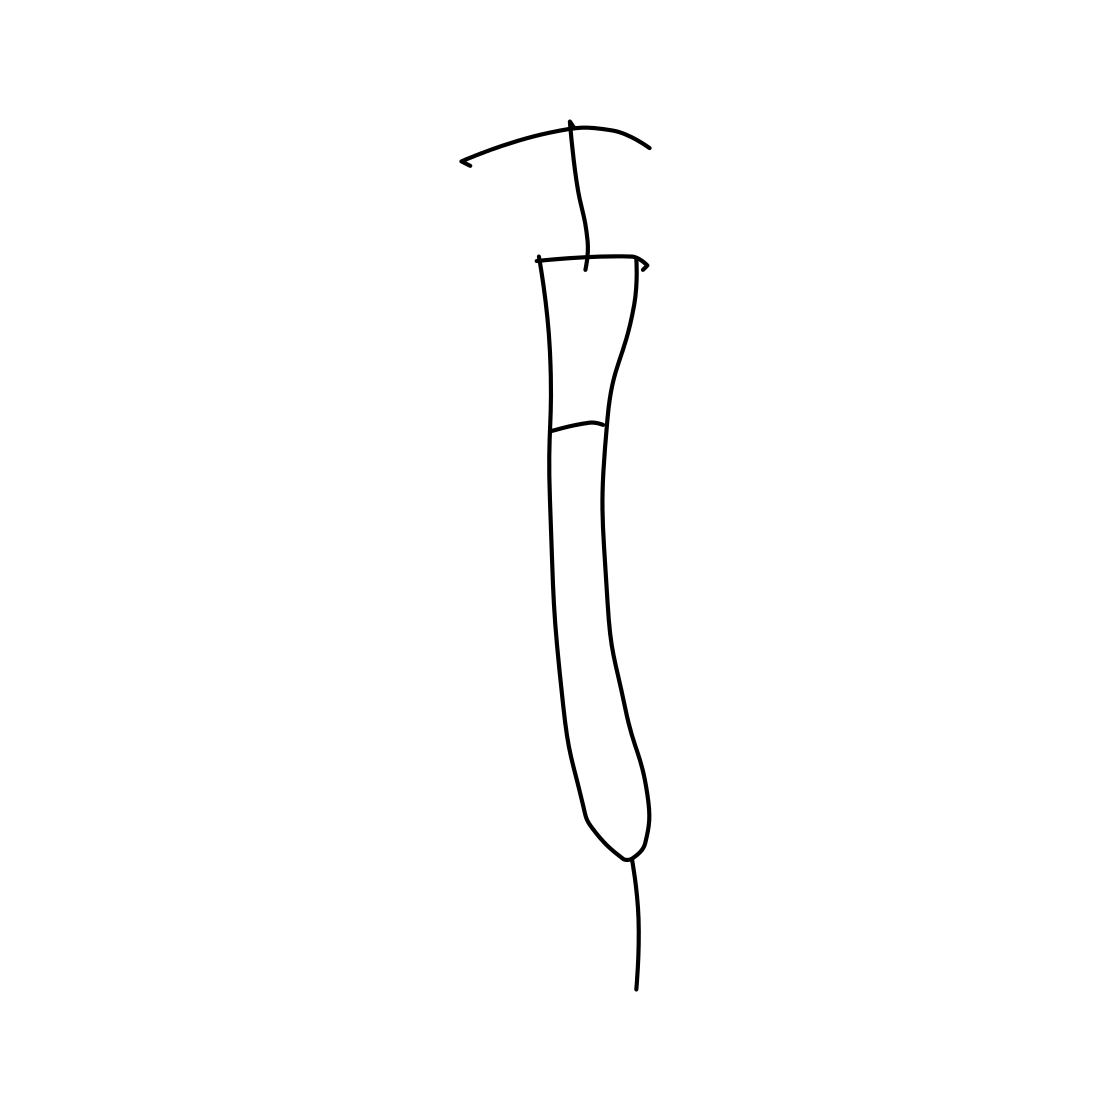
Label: syringe